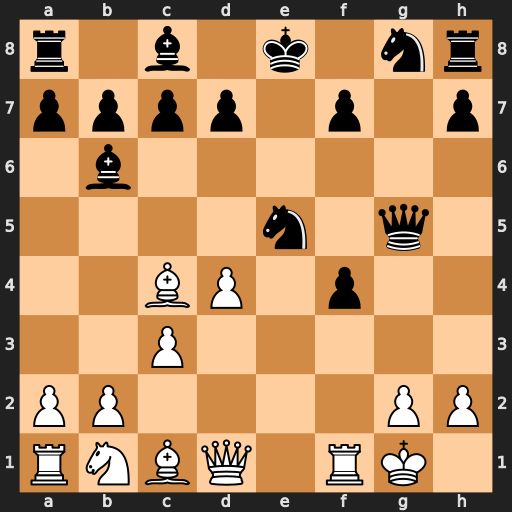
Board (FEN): r1b1k1nr/pppp1p1p/1b6/4n1q1/2BP1p2/2P5/PP4PP/RNBQ1RK1
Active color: w
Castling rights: kq
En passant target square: -
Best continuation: Bxf4 Qg7 Bxe5